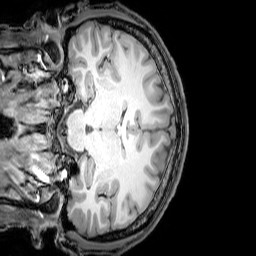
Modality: T1w
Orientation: coronal
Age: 22
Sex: male
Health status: healthy
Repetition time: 0.081 s
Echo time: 0.037 s